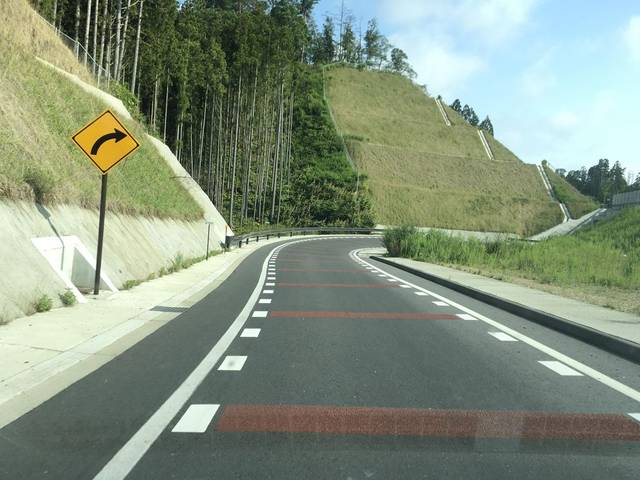
Region: Japan
Coordinates: 38.913, 141.591